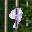
Label: 9